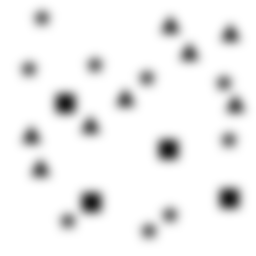
Squares: 4
Triangles: 8
Stars: 9
Total shapes: 21